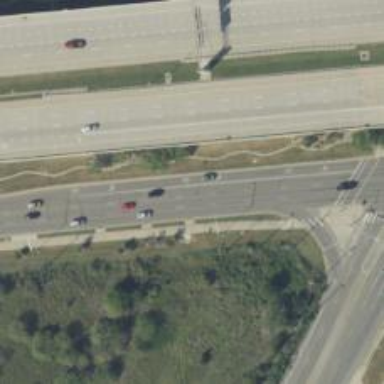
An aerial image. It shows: Secondary road with frontage road.